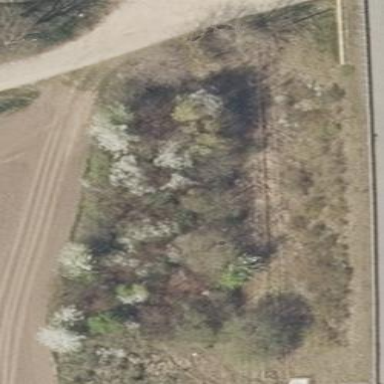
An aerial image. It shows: Patch of scrub vegetation.